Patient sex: M
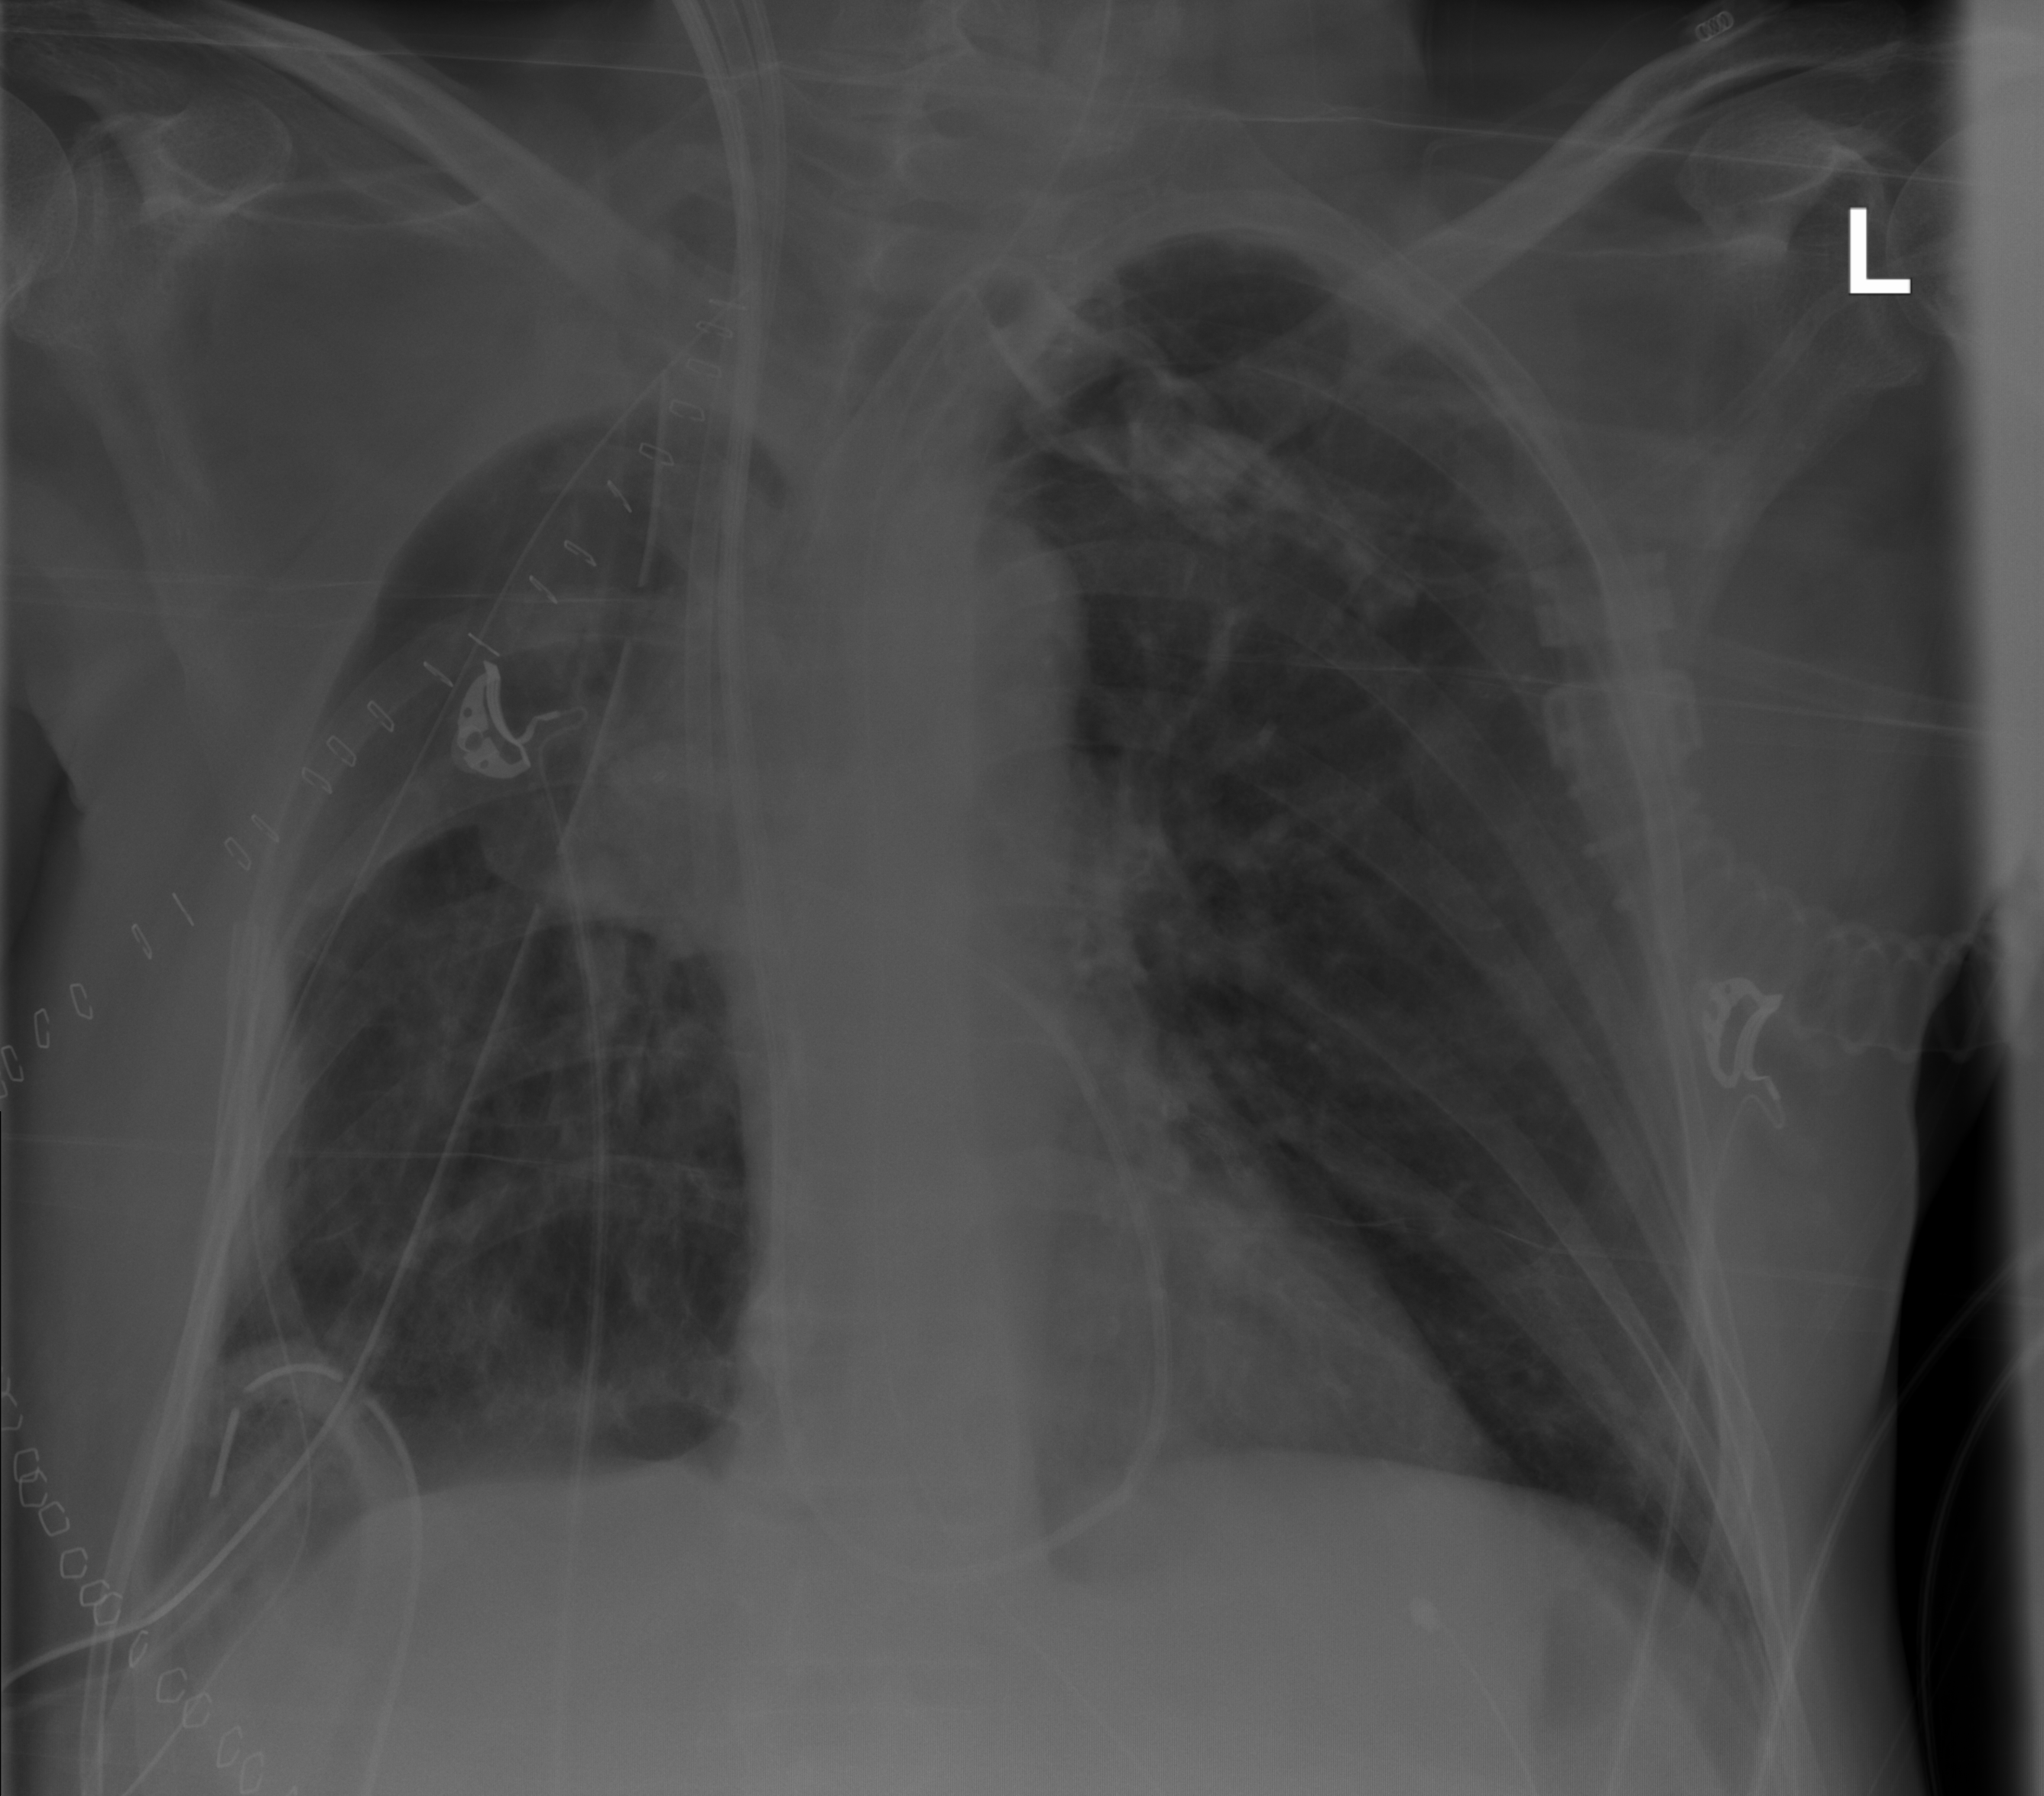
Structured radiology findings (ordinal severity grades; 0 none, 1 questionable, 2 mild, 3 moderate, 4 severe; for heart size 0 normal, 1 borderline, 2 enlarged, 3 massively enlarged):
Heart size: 1
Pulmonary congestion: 0
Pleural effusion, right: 1
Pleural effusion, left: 0
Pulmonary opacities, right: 0
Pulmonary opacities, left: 0
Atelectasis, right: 3
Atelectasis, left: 2